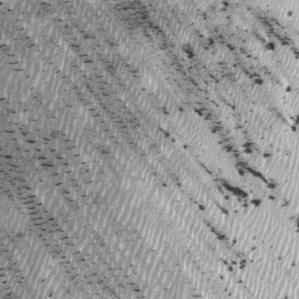
Label: frost